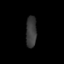
Tissue: skin
Cell type: Epithelial cells
Senescence score: 0.9236
Nuclear area (px): 323
Mean DAPI intensity: 57.904